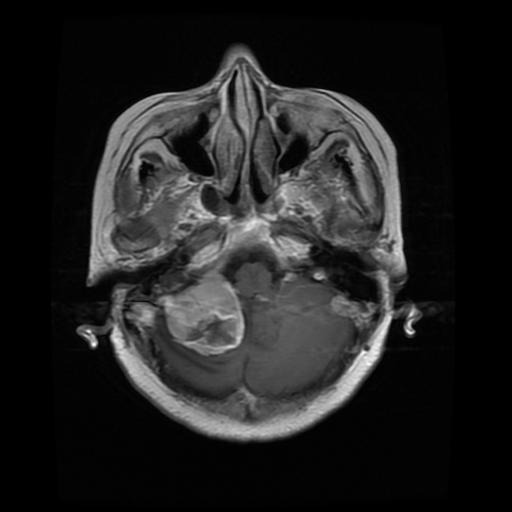
Label: meningioma